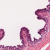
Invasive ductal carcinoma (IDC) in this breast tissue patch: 0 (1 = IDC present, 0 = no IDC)